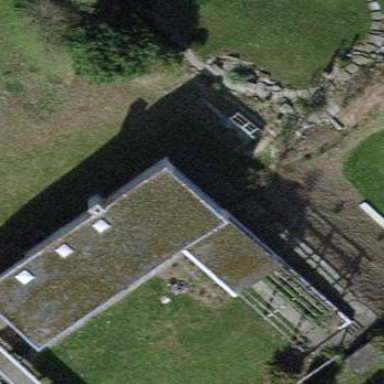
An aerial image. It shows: Detached building.